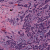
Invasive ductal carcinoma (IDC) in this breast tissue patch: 1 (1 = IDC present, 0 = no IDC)